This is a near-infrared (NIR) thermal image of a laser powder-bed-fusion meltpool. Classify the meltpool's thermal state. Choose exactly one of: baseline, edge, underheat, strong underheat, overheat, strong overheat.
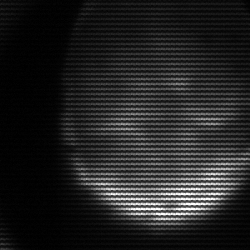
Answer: edge